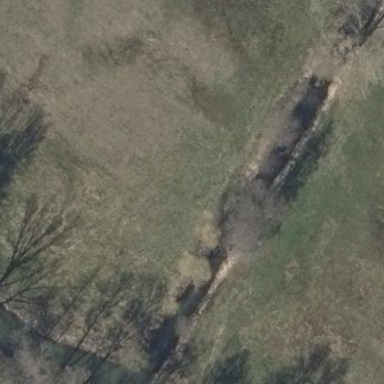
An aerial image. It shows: Ditch filled with water.